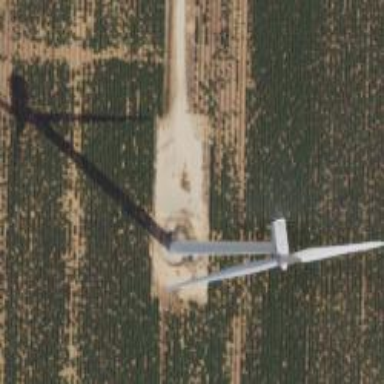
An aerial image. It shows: Wind power generator utilizing wind turbines.